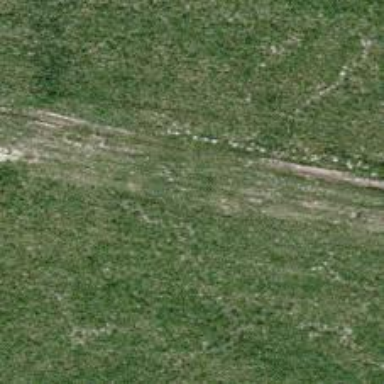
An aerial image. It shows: Track with very rough surface.